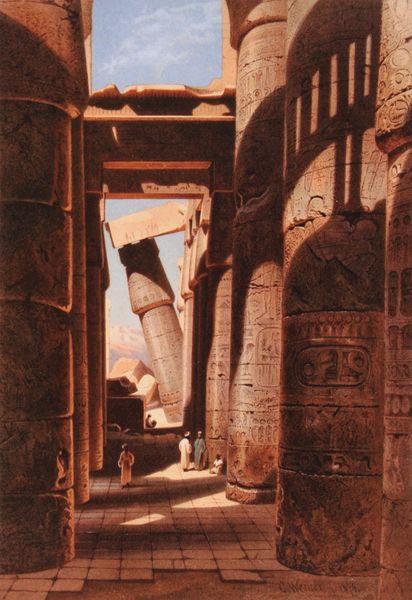
Titel: Ruinen des Tempels von Karnak
Künstler: Carl Friedrich Heinrich Werner
Institution: Privatbesitz
Schlagwörter: berg, blau, gemälde, himmel, mann, schatten, wolken, gelb, menschen, ocker, sand, sitzen, braun, hell, licht, männer, orange, säule, säulen, zeichen, zeichnung, anlage, gebäude, rot, weg, beige, muster, ornament, alt, architektur, mensch, stehen, stein, steine, gitter, sonne, boden, stehend, personen, schräg, relief, farbig, bilder, perspektive, pflaster, berge, farbe, kartusche, dekor, ornamente, woken, streifen, monumental, schriftzeichen, halle, foto, fotografie, photographie, gang, ruine, offen, orient, palast, gross, fliesen, ruinen, kachel, kacheln, entwurf, architrav, photo, kaputt, öffnung, arabisch, antik, griechen, griechenland, zerstört, platten, tempel, fließen, bodne, pyramide, turban, schief, besichtigung, symbole, ägyptisch, ägypten, riss, inschriften, grabkammer, arkarde, lücke, gewaltig, kaftan, einsturz, gekippt, hieroglyphen, hiroglyphen, hyroglyphen, reliefe, bodenplatten, kippen, kleine, kippt, eingestürzt, ghallabia, steinarbeit, heroglyphen, karnak, m#nner, abu simbel